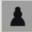
Piece: bP